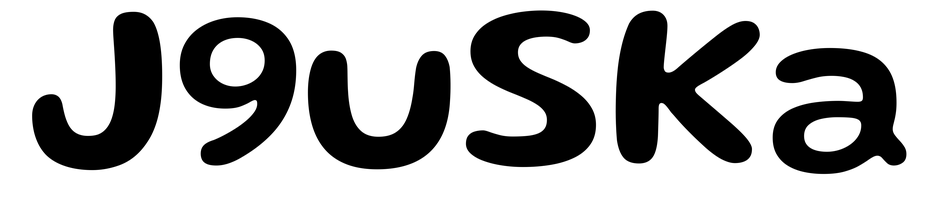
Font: Gluten_Medium